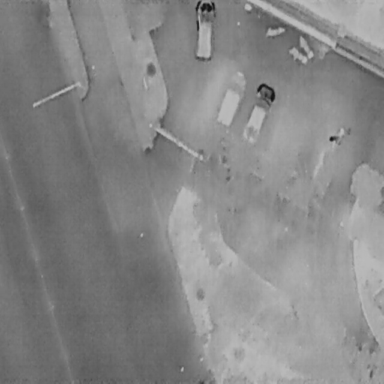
There are three Cars in the infrared image.